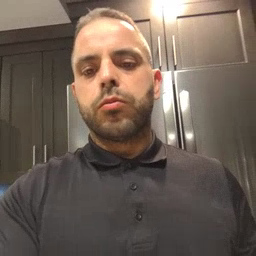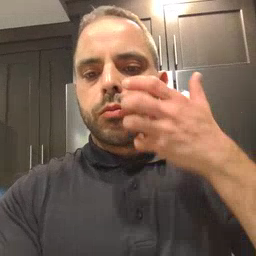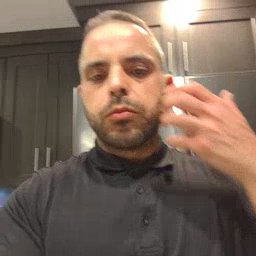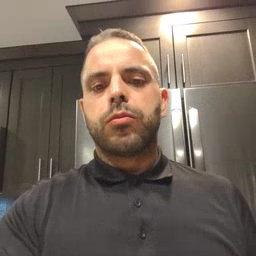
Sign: tiger